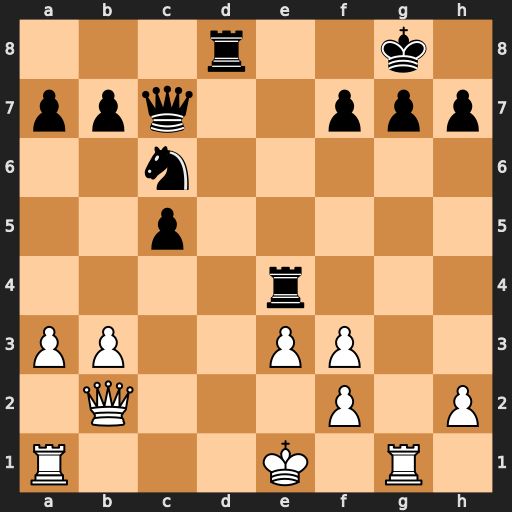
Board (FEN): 3r2k1/ppq2ppp/2n5/2p5/4r3/PP2PP2/1Q3P1P/R3K1R1
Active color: w
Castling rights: Q
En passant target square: -
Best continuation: Qxg7#